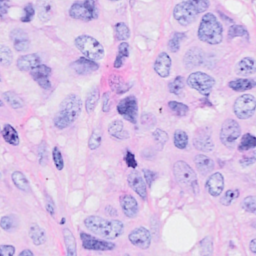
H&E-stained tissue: Breast